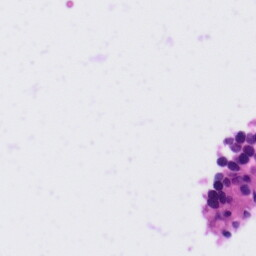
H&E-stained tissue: Tonsil